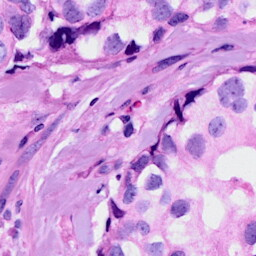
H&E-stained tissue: Breast